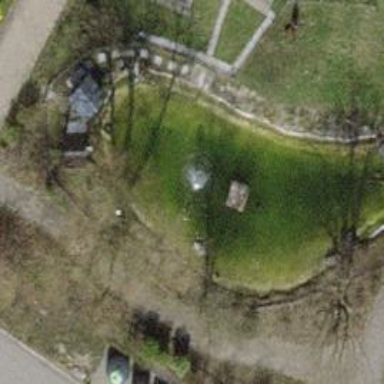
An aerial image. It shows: Beautiful fountain.